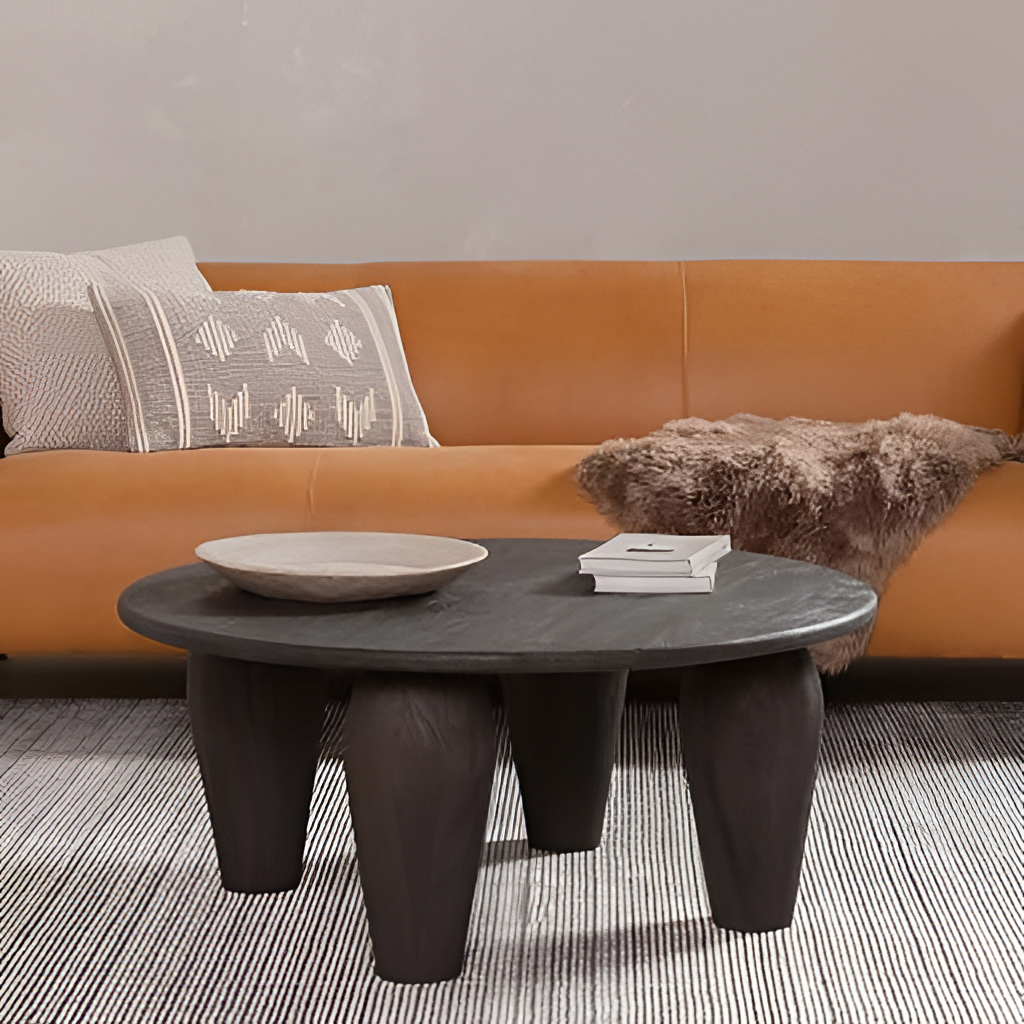
living room, black wood coffee table, fabric flooring, with striped pattern, paint wallpaper, with solid pattern, contemporary